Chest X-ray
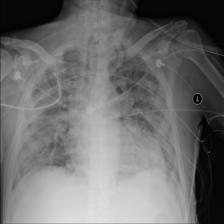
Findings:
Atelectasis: negative
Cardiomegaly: negative
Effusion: negative
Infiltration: negative
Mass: negative
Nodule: negative
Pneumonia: negative
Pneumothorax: negative
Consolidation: negative
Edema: negative
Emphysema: positive
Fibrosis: negative
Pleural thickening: negative
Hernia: negative